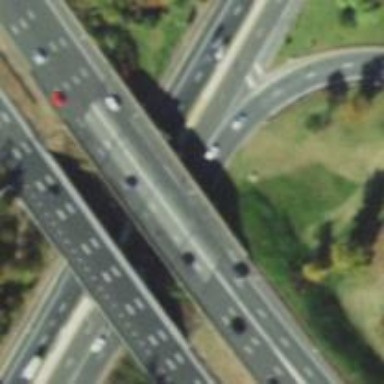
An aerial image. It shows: Urban freeway expressway bridge crossing over the motorway.